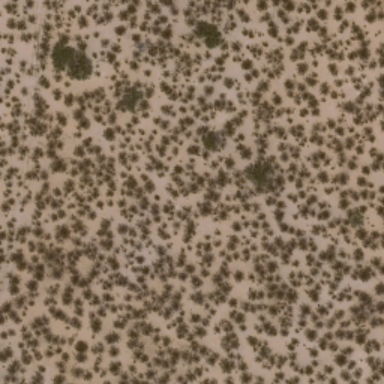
This is a chaparral .